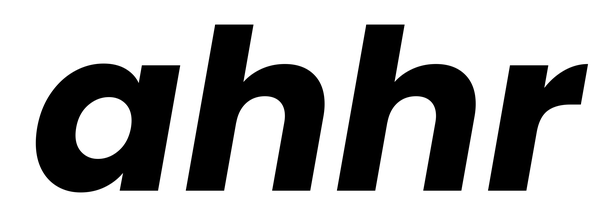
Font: Poppins-BoldItalic